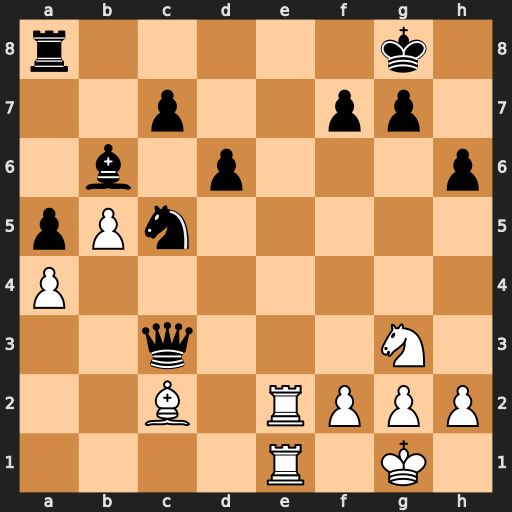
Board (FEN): r5k1/2p2pp1/1b1p3p/pPn5/P7/2q3N1/2B1RPPP/4R1K1
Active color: w
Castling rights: -
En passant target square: -
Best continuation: Re8+ Rxe8 Rxe8#